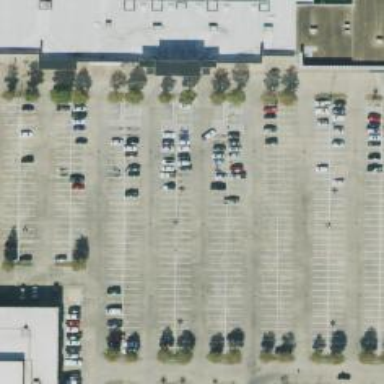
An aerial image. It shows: Parking space is available.